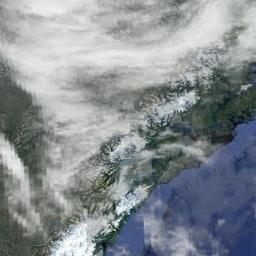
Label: cloud